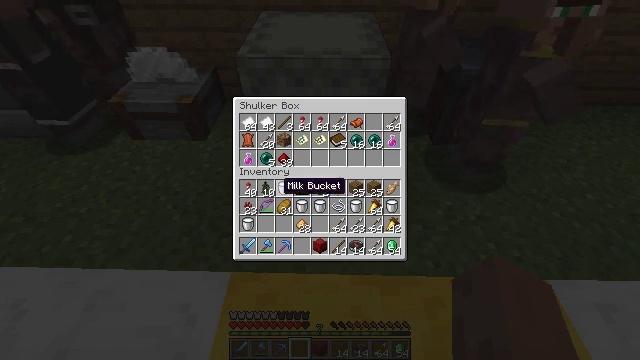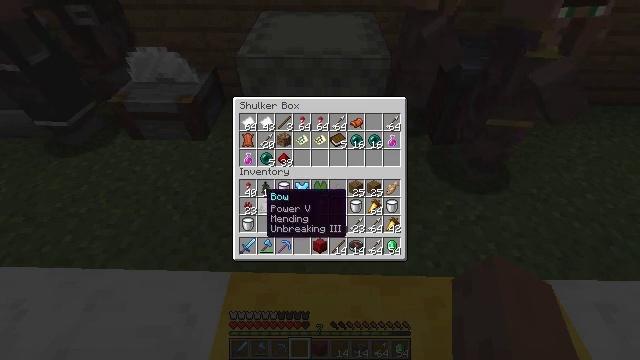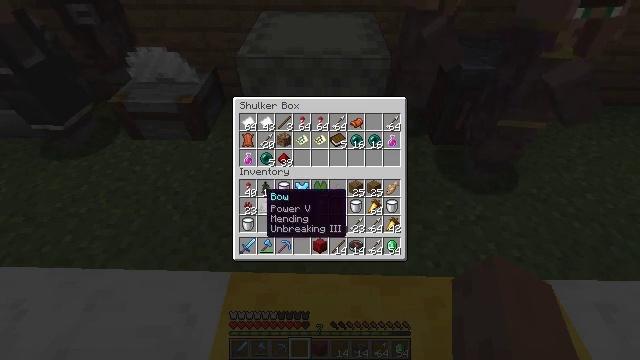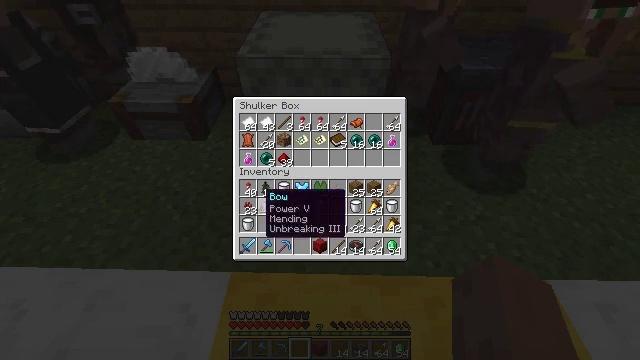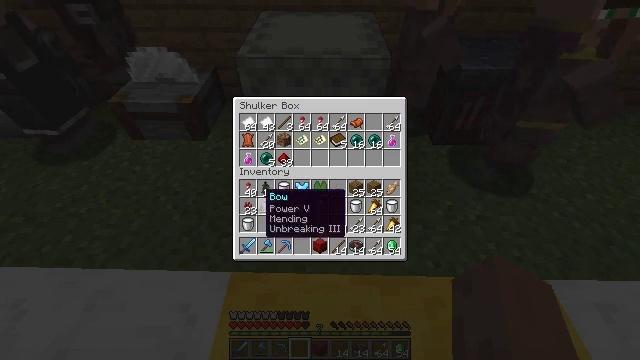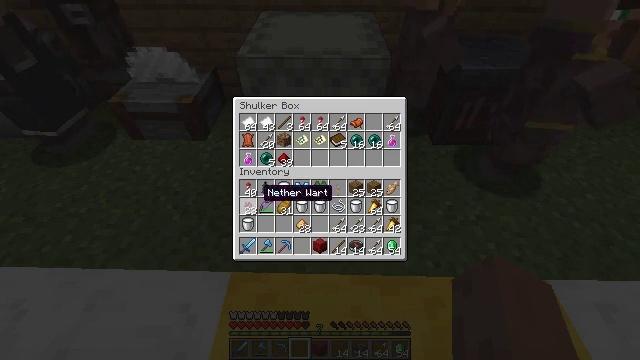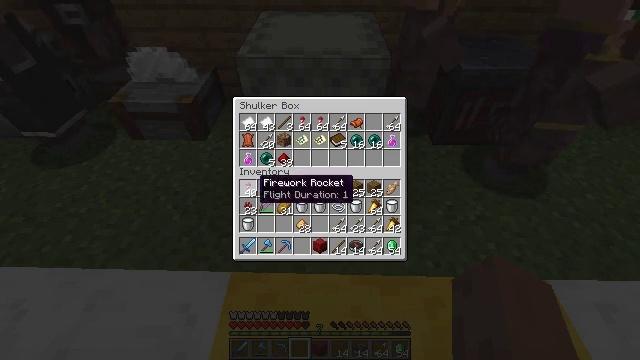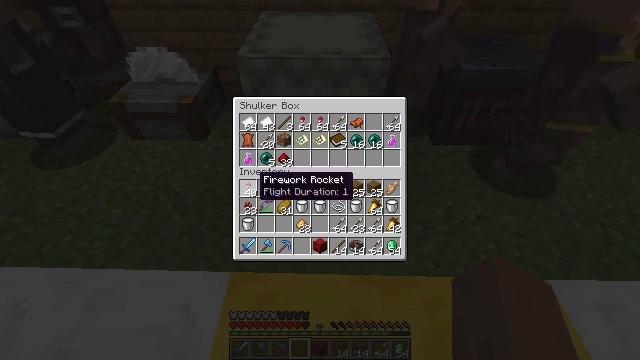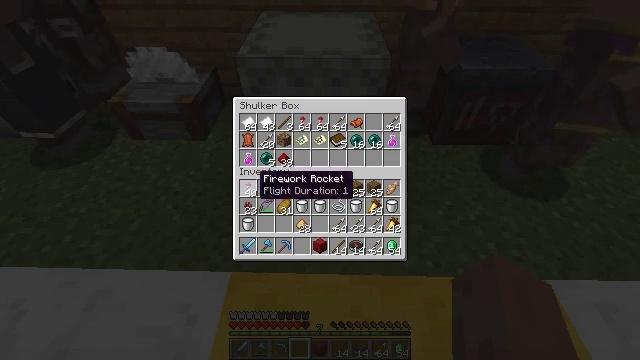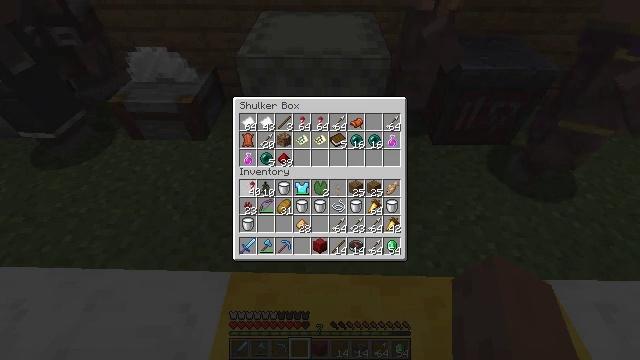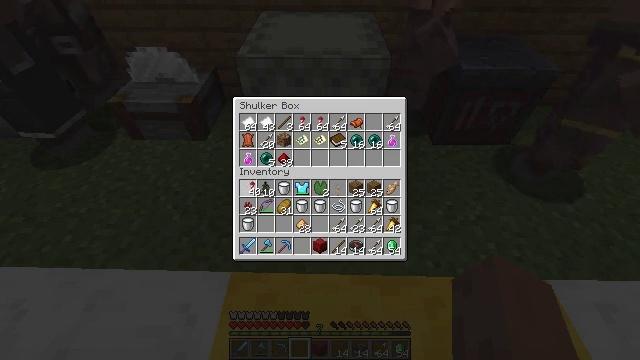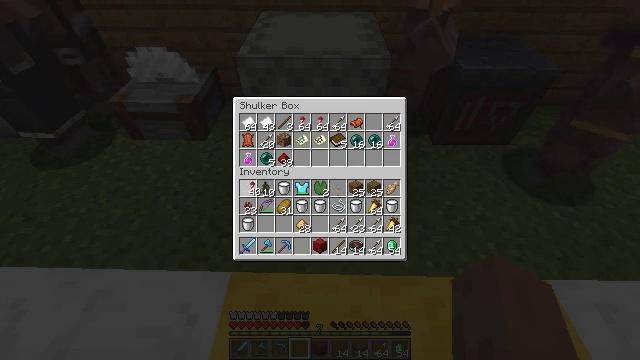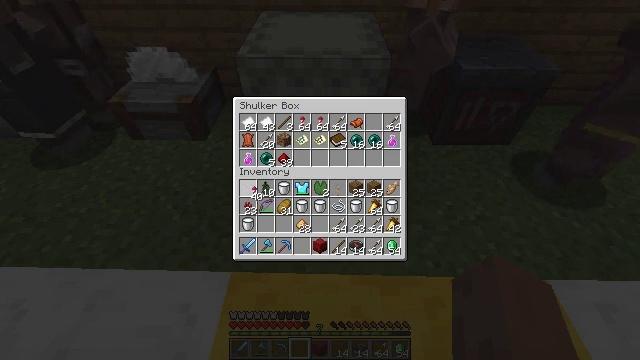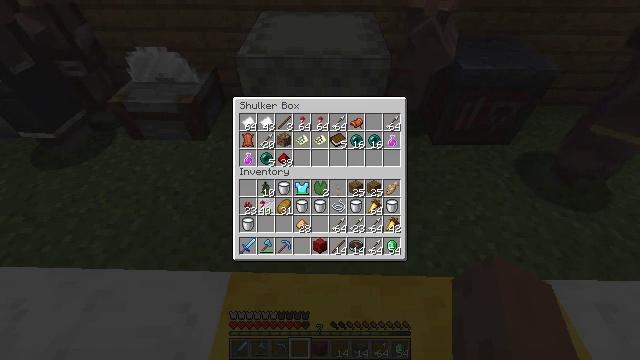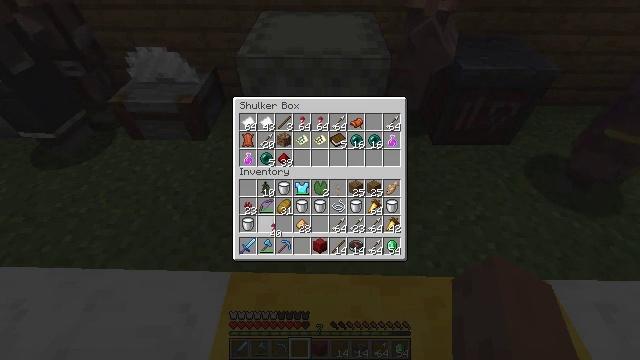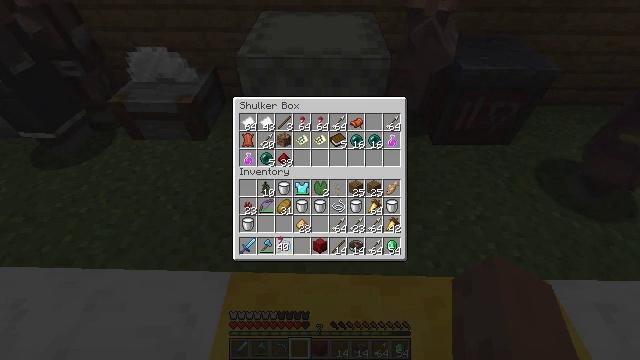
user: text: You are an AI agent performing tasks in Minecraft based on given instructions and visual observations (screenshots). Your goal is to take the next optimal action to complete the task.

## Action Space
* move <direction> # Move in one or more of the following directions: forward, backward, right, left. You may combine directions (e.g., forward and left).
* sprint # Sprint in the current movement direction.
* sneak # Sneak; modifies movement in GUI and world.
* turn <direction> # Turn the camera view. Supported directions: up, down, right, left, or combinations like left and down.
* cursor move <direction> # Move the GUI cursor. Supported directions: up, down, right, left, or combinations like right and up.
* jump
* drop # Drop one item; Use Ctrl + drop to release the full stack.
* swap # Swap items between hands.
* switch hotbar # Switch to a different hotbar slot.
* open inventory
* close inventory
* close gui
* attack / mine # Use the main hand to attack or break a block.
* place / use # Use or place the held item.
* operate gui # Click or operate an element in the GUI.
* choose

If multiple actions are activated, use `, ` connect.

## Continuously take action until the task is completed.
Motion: motion action
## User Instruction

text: Retrieve the light gray shulker box from the ground.
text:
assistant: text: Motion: sneak, cursor move left and down
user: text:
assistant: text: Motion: sneak
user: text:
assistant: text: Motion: sneak
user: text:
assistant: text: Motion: no_op
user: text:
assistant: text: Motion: no_op
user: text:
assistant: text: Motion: cursor move up
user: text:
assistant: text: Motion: no_op
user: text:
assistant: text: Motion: no_op
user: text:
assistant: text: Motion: operate gui
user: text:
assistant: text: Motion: operate gui
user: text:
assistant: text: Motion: operate gui
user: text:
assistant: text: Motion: no_op
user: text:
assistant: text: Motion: cursor move right and down
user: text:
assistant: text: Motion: cursor move right and down
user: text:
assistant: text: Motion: cursor move right and down
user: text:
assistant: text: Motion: no_op
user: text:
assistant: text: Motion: no_op
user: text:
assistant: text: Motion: cursor move right
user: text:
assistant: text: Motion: cursor move right
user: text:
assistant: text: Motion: no_op
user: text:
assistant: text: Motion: operate gui
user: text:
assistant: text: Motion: operate gui
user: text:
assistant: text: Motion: operate gui
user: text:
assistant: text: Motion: operate gui
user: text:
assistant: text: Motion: no_op
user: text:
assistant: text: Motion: no_op
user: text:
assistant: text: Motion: no_op
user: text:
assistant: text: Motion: no_op
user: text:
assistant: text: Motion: no_op
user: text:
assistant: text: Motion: no_op